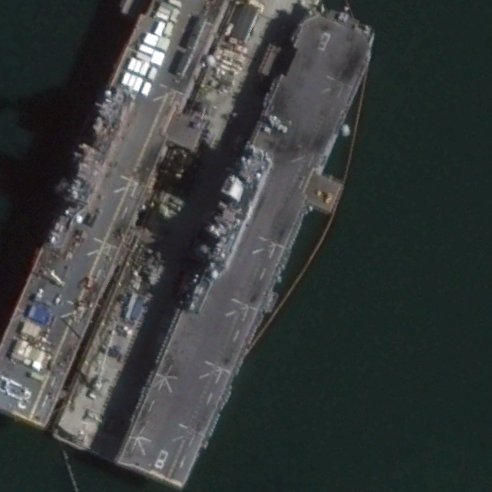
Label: assault